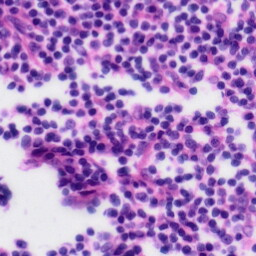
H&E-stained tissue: Tonsil